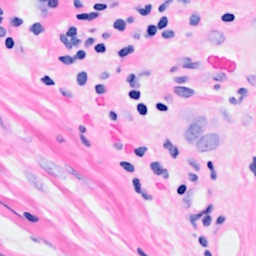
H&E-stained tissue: Breast